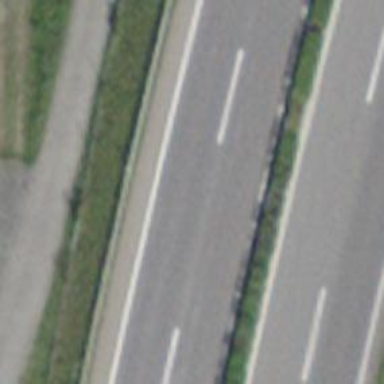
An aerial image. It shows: Asphalt motorway.